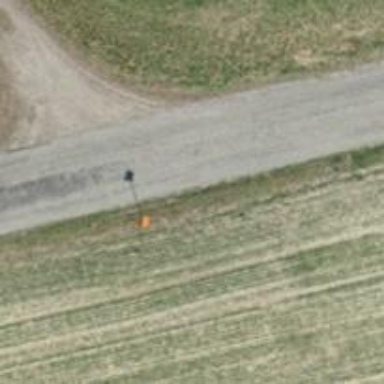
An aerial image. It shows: Pipeline marker.